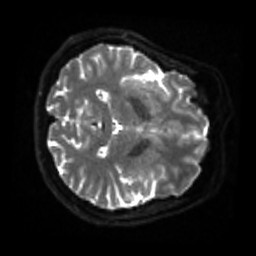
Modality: sbref
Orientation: axial
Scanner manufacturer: siemens
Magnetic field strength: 3 T
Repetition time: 4 s
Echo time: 0.0594 s